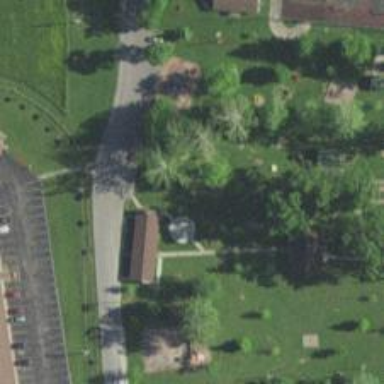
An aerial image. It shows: Playground with springy equipment.